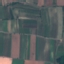
Land use / land cover: PermanentCrop